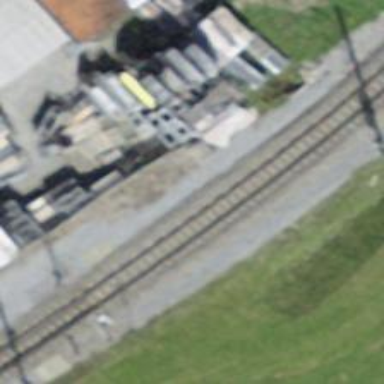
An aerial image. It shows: Railway buffer stop.